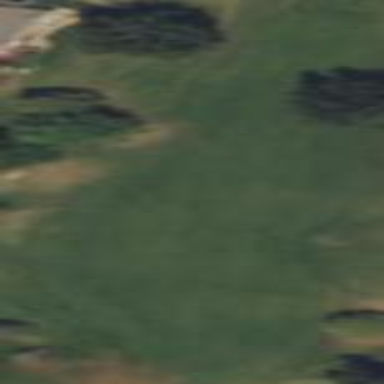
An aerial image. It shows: Grassy area designated as golf fairway.